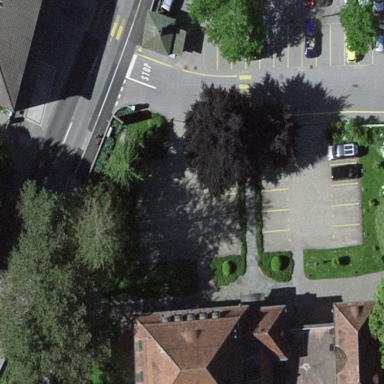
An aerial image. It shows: Parking area with surface.